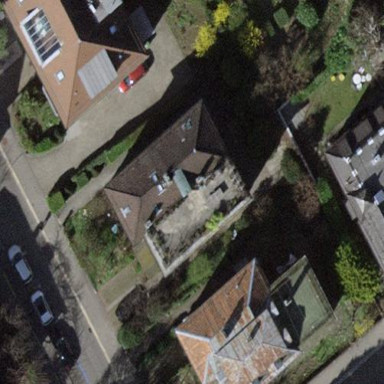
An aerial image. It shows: Building with flat roof oriented across its structure.